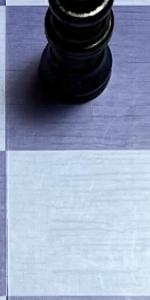
Label: Empty